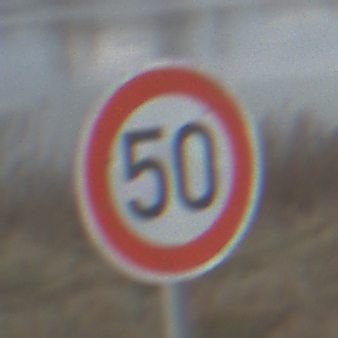
Verkehrszeichen: Geschwindigkeit50
Umgebung: Outdoor, RoadRail
Tageszeit: SunriseSunset
Wetter: PartlyCloudy
Licht: Natural
Jahreszeit: NotSpecified
Kontrast: LowContrast